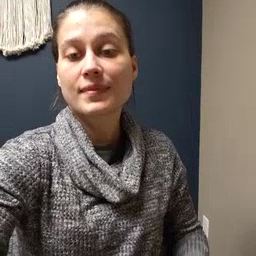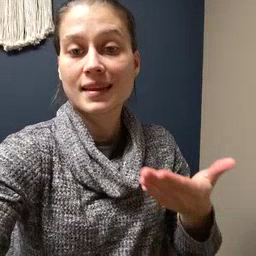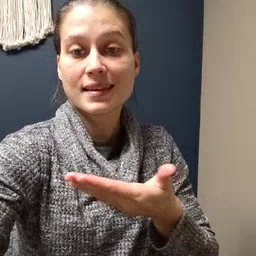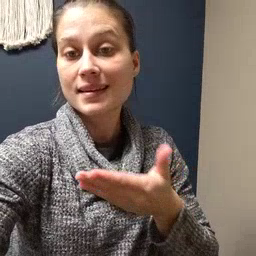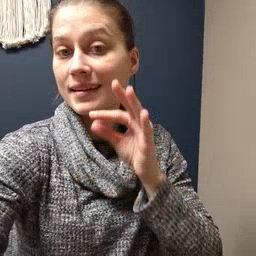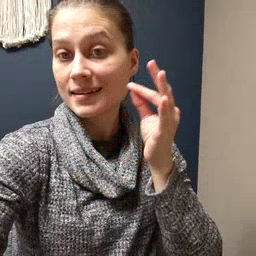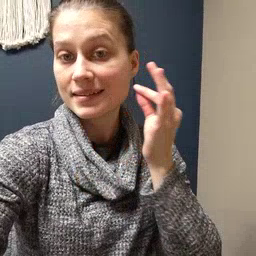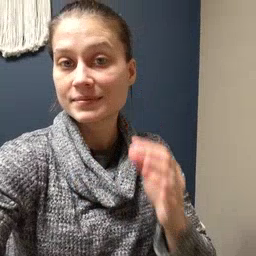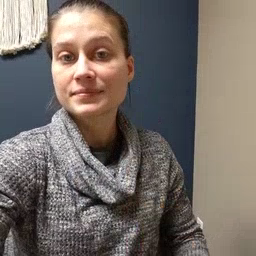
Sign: kitty